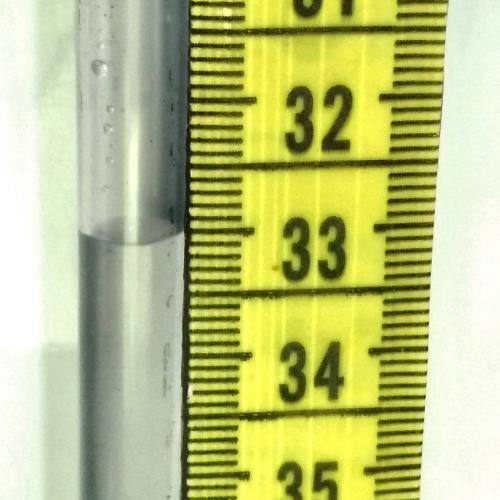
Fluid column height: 33.1 cm